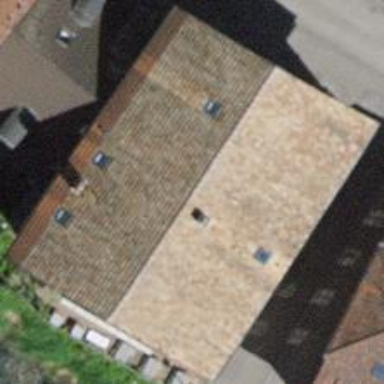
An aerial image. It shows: Residential building used as hotel.